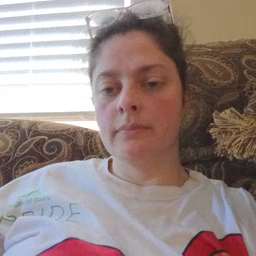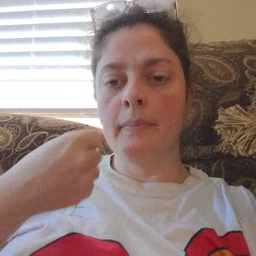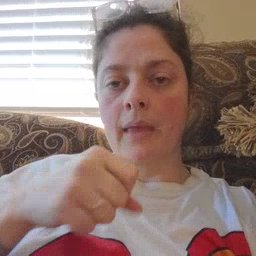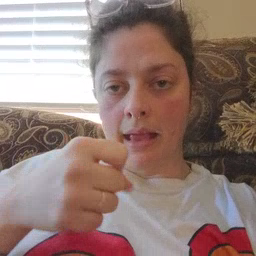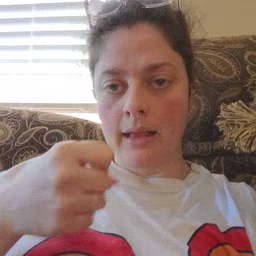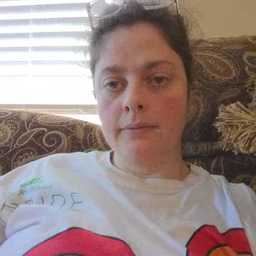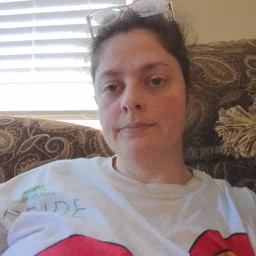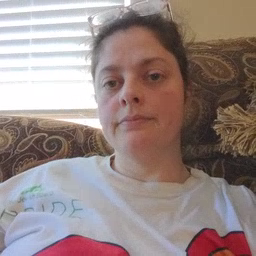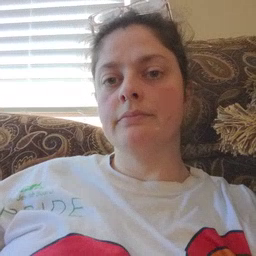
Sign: make